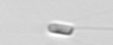
Label: Chaetoceros_subtilis